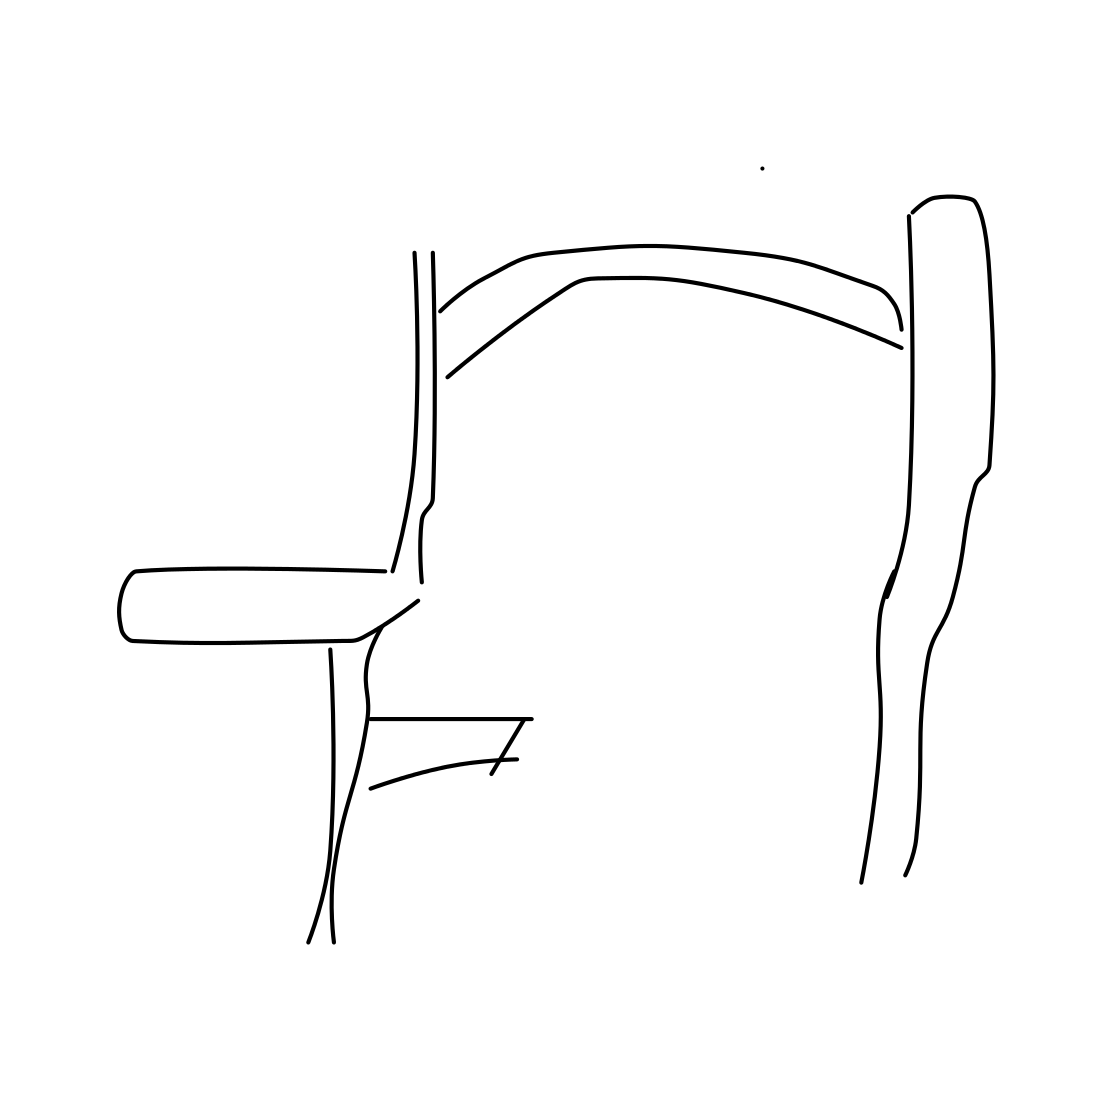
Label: bench